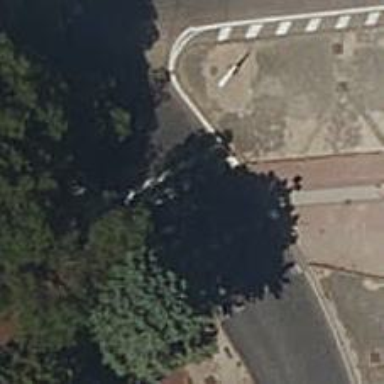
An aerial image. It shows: Road with traffic signals.